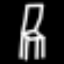
Label: chair